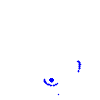
Particle: kaon